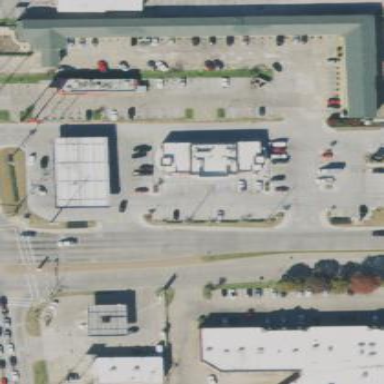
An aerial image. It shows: Retail area.